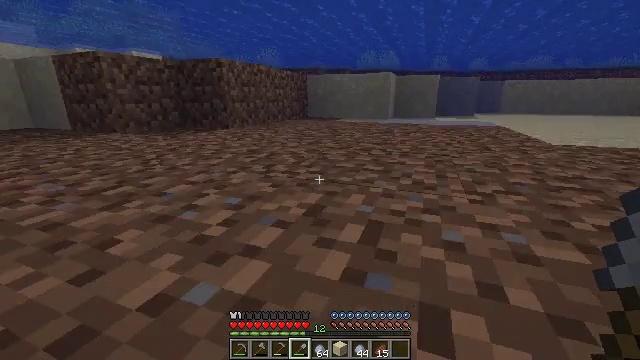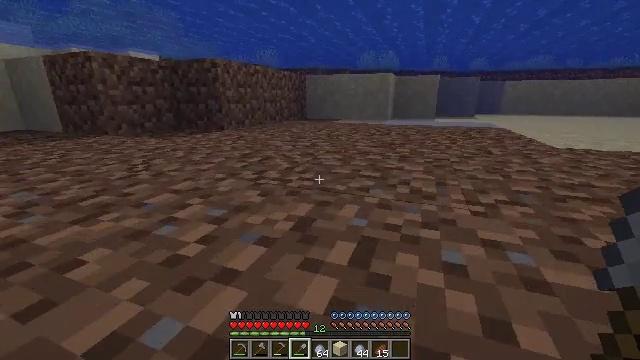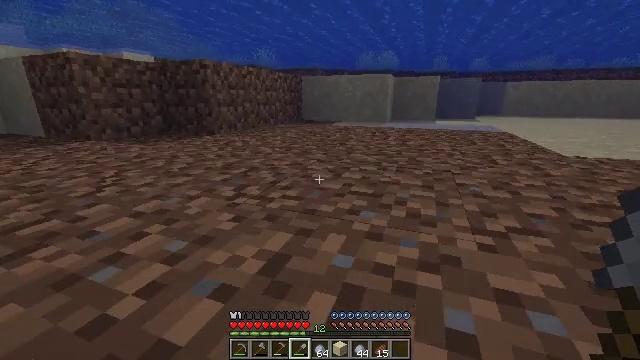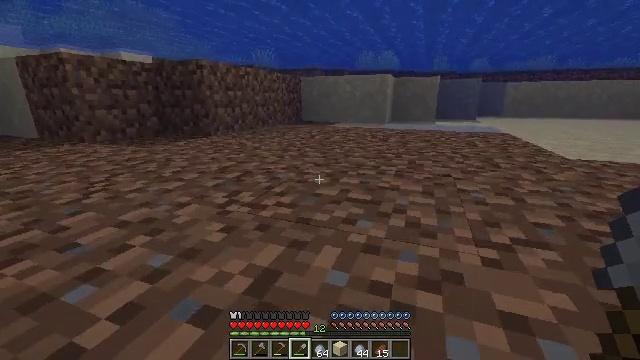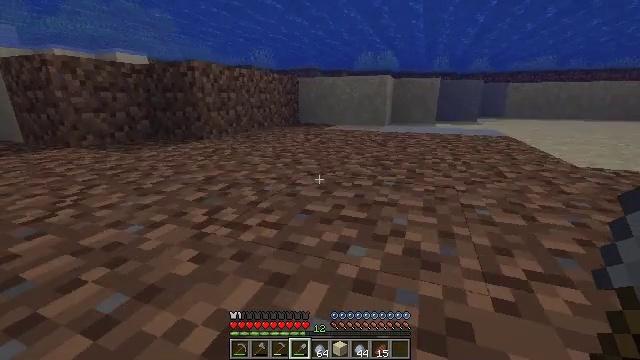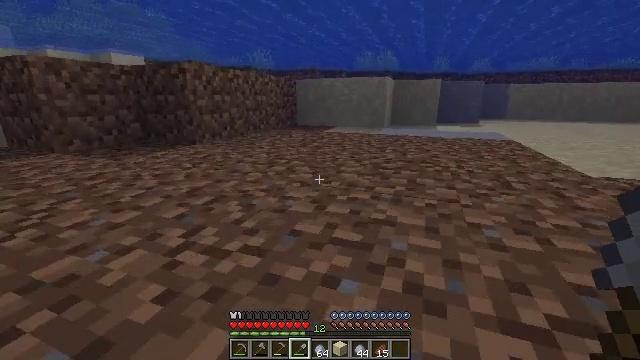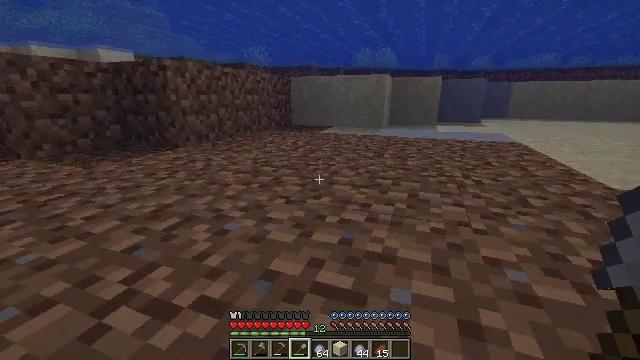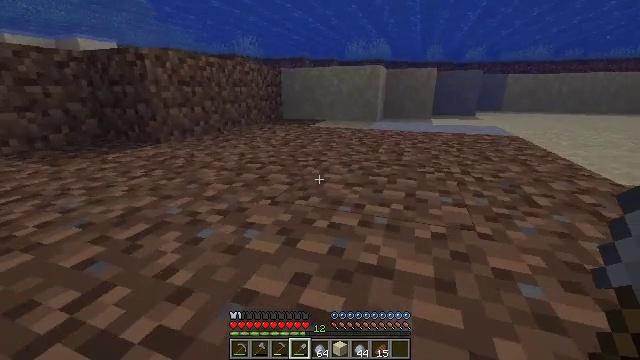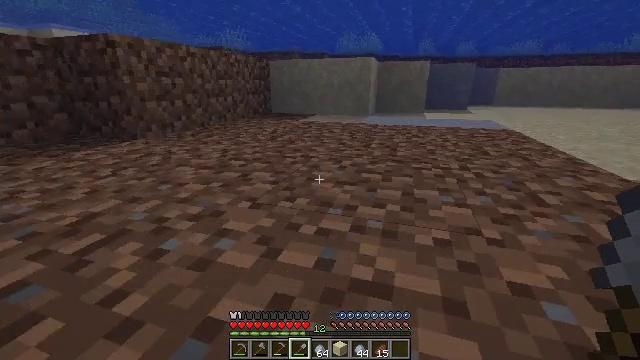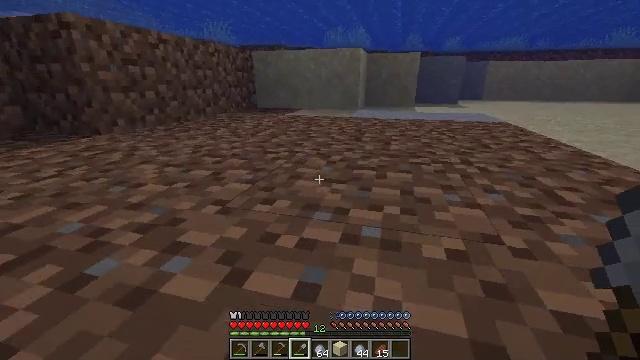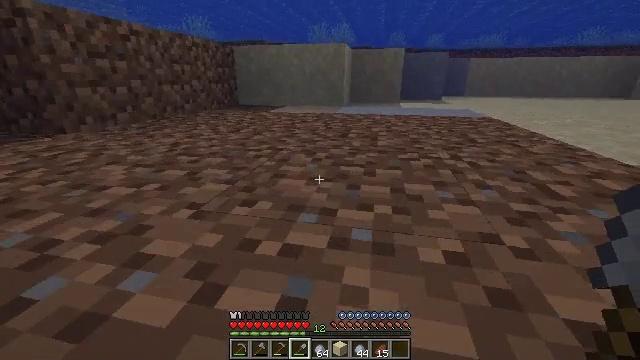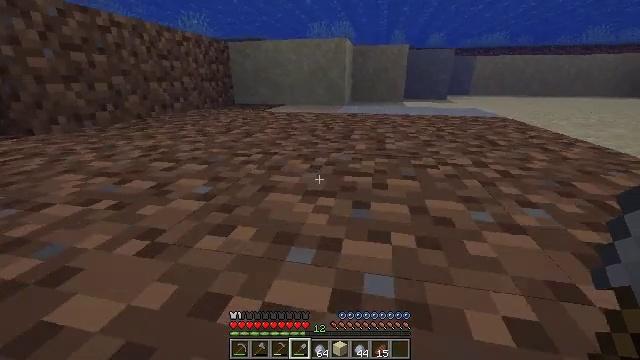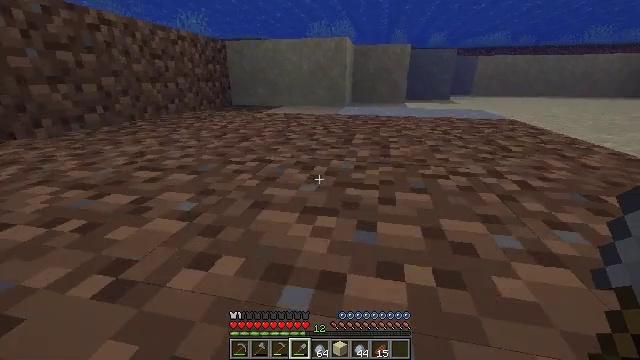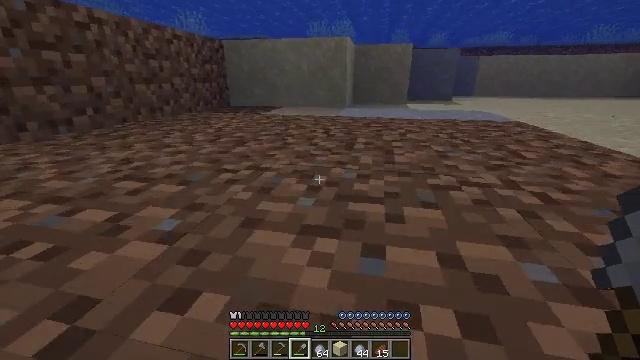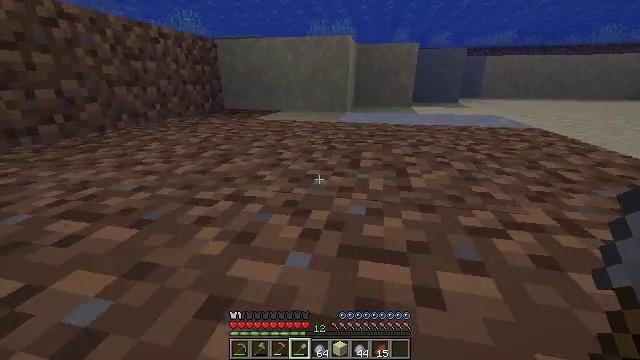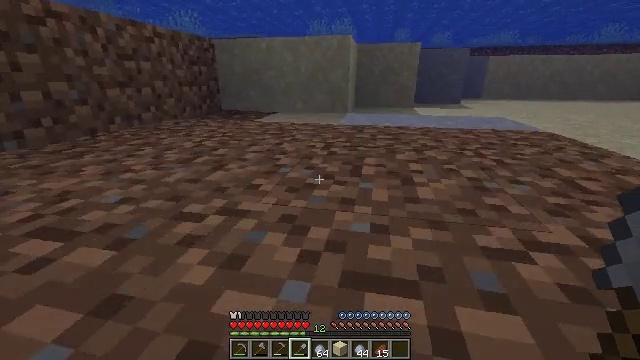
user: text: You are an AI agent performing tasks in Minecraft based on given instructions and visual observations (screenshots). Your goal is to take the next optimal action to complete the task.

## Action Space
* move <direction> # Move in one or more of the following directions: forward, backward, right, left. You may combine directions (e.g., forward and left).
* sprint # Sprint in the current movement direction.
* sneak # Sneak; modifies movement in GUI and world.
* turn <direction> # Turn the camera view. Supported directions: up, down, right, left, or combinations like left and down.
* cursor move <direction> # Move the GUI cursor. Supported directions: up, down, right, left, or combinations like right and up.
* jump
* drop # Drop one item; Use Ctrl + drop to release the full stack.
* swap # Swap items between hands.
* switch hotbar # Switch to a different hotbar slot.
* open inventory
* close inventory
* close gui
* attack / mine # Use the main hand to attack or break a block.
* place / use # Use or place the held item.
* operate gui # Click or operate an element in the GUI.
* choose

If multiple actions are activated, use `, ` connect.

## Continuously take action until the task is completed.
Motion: motion action
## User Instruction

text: Collect clay by holding down the left mouse button.
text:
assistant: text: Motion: move forward, sprint, jump
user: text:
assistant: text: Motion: move forward, sprint, jump
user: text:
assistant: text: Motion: move forward, sprint, jump
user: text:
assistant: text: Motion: move forward, sprint, jump
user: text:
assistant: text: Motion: move forward, sprint, jump
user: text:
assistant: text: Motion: move forward, sprint
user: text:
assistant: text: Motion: move forward, sprint, turn right and down
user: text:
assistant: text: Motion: move forward, sprint, turn right
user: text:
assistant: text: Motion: move forward, sprint, turn right
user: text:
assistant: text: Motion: move forward, sprint, turn right
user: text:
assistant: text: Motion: move forward, sprint, jump
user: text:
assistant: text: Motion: move forward, sprint, jump
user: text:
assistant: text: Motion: move forward, sprint, jump
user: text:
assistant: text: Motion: move forward, sprint, jump
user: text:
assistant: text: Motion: move forward, sprint, jump
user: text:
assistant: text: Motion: move forward, sprint, jump
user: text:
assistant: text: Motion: move forward, jump
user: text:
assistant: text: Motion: move forward, jump
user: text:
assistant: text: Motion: move forward, jump
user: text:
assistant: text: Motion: move forward, jump
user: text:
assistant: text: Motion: move forward, jump
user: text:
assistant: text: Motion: move forward, turn right, jump
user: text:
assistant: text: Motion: move forward, turn right, jump
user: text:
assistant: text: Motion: move forward, jump
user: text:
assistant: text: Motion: move forward, jump
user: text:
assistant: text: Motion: move forward, jump
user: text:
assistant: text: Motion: move forward, turn right and down, jump
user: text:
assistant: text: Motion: move forward, turn right and down, jump
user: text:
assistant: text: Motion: move forward, turn right and down, jump
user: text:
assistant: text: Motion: move forward, jump